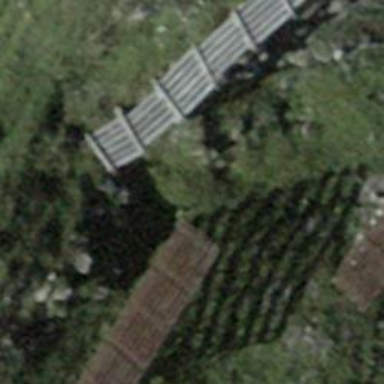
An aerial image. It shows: Structure designed for avalanche protection.